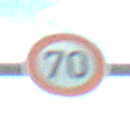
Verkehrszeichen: Geschwindigkeit70
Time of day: MorningAfternoon
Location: Outdoor (Urban)
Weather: PartlyCloudy
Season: NotSpecified
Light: Natural